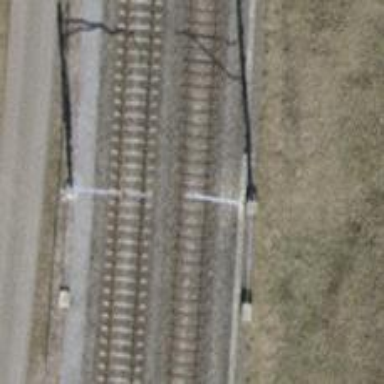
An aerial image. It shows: Railway milestone.